Question: I want to make a menu like this:

The images and text will be loaded from internet. Which approach do you suggest me to use? Should i use a grid layout? Or an adapter? Do you know what this kind of layout is called? And do you have any examples of this?
Thanks in advance.
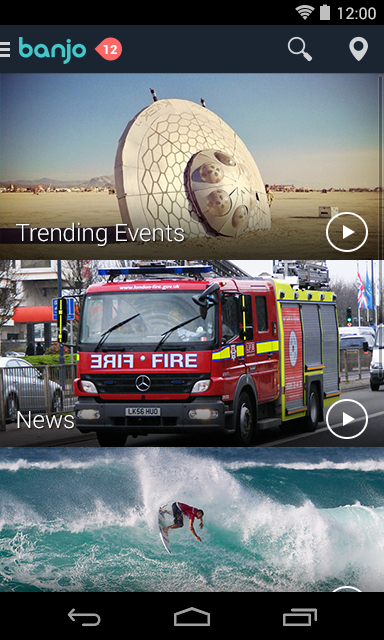
Answer: You could use a ListView with a custom Adapter to provide the functionality, and for the image-downloading, i would suggest using the Picasso library. It handles downloading images async and also handles errors very well, i've never had issues with it and its extremely simple.
Link to Picasso: square.github.io/picasso/